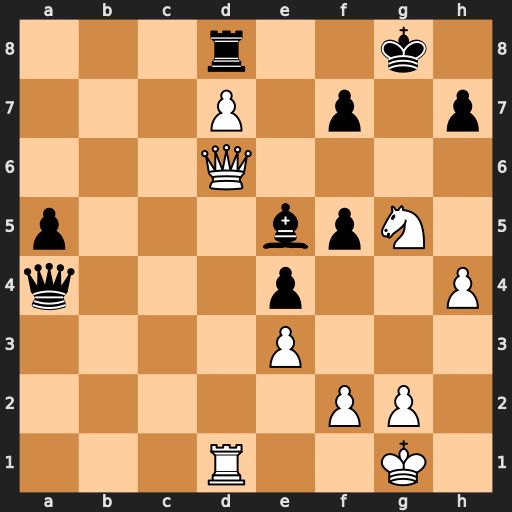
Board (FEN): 3r2k1/3P1p1p/3Q4/p3bpN1/q3p2P/4P3/5PP1/3R2K1
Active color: w
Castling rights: -
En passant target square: -
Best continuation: Qd5 Rxd7 Qxd7 Qxd7 Rxd7